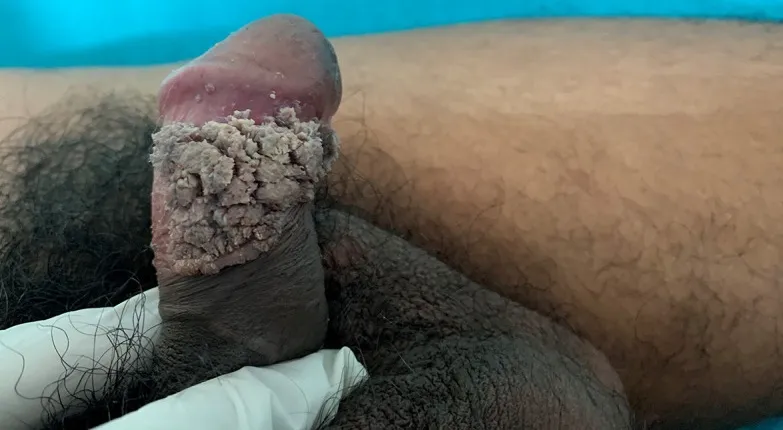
Whitish pink growth on the coronal sulcus.
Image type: medical_photograph (skin_photograph)